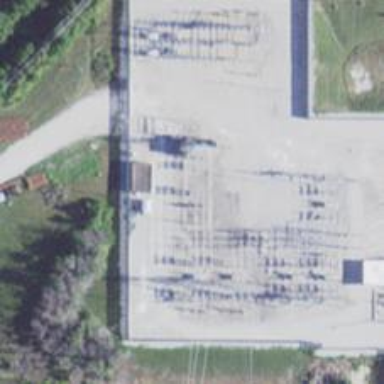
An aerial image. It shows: Switch used for power control.